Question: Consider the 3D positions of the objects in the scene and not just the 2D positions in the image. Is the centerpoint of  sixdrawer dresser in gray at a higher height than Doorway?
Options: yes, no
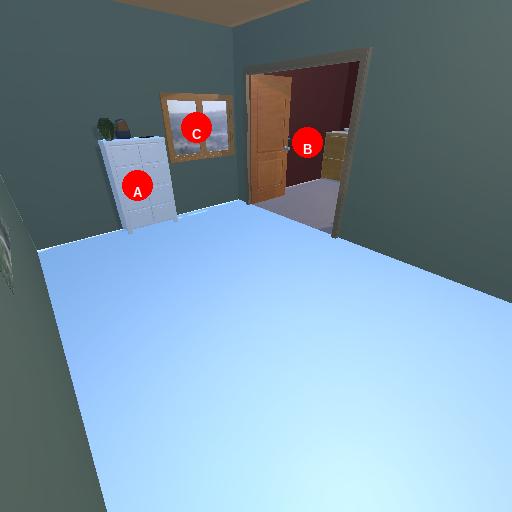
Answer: yes